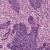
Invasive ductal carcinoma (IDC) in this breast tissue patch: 1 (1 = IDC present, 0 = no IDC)